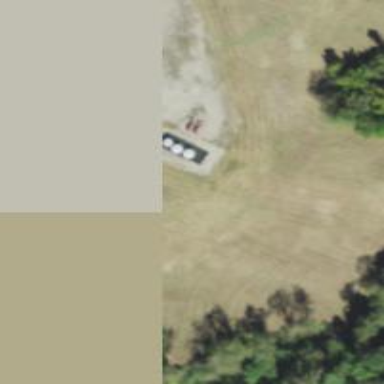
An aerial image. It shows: Storage tank with man-made structure.